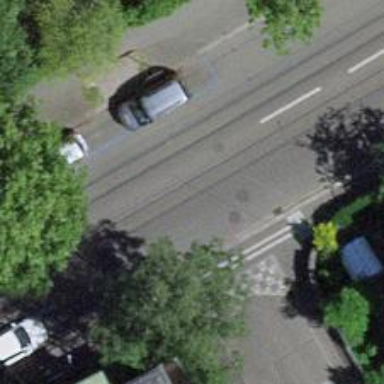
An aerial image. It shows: Tram level crossing on the railway.